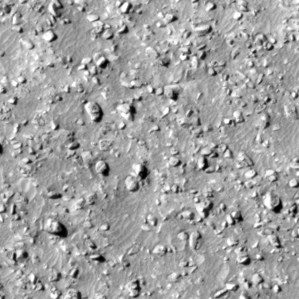
Label: non_frost